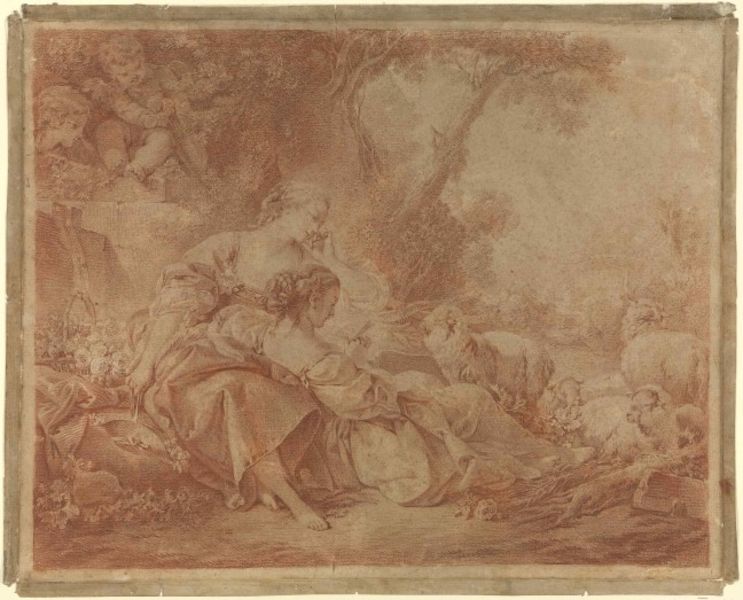
Titel: Zwei Schäferinnen
Künstler: Karoline Luise, Markgräfin von Baden
Standort: Karlsruhe
Institution: Staatliche Kunsthalle Karlsruhe
Schlagwörter: baum, blätter, felsen, flügel, fuß, gemälde, gott, hand, himmel, kopf, mann, nackt, umhang, wasser, weiß, wolken, bäume, frauen, landschaft, mädchen, ocker, sitzen, ausschnitt, blume, blumen, braun, damen, frau, frisur, frisuren, grau, haar, holz, kleid, kleider, kreide, licht, rücken, schwarz, skizze, zeichnung, gras, haus, hund, rose, rosen, rot, tier, tiere, tuch, weg, wiese, wolke, malerei, rock, teppich, alt, wand, arm, barock, blass, falten, rahmen, steine, bild, horn, portrait, porträt, ast, baumstamm, erde, natur, vieh, weide, busch, büsche, gebüsch, boden, land, gewand, haare, mantel, sitzend, tücher, gewänder, kind, paar, rokkoko, blatt, pflanze, pflanzen, locken, renaissance, rokoko, rosa, wald, genre, kinder, pferd, engel, engelchen, garten, putte, putto, fell, dutt, füße, liebe, papier, ruhe, ecke, liegen, ruhen, zwei, zöpfe, fels, grafik, graphik, nebel, herde, monochrom, idylle, pause, picknick, rast, grisaille, rand, romantik, korb, faltenwurf, hochsteckfrisur, langweilig, liegend, dekolleté, barfuss, truhe, lamm, schaf, wurzel, idyll, idyllisch, druck, lithographie, radierung, stich, frieden, neu, karton, schoss, malerisch, antik, rötlich, arkadien, weich, amor, putten, maria, kupferstich, leigen, lämmer, schafe, gabe, klassik, hammel, hirte, hirten, hirtin, schäfer, schäferin, elfen, schaft, putti, ziege, mythen, brau, rötel, rasten, blumenkorb, anna, ziegen, schaffe, friedlich, vorzeichnung, friede, bukolisch, widder, güte, rotstichig, stmm, schäfchen, fraum, puti, rötelzeichnung, rotstich, lesbisch, frsur, rötezeichnung, hirtinnen, schäferinnen, e, 18. jahrhundert, 1650, 2 frauen, arcadia, anheimelnd, b+üsche, arkadiene, idylll, bodärmel, hirtenidyll, rötekl